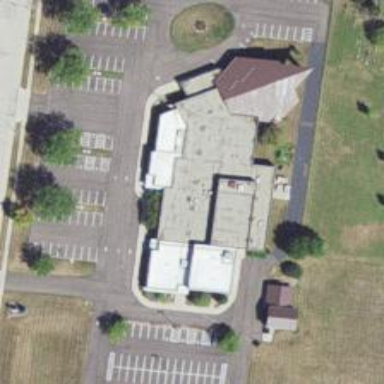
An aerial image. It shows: Social facility that serves as food bank.